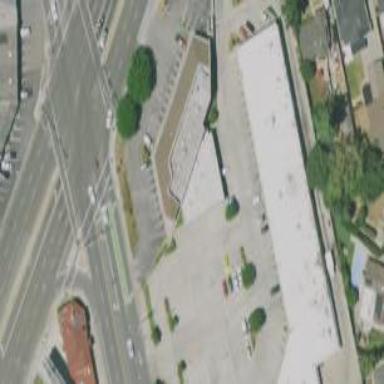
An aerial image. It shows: Parking area.